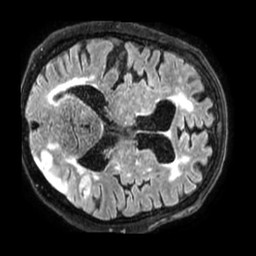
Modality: FLAIR
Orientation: axial
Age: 78
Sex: male
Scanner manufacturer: philips
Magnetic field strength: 3 T
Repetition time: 4.8 s
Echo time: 0.34 s